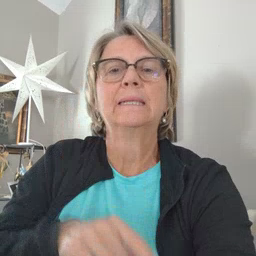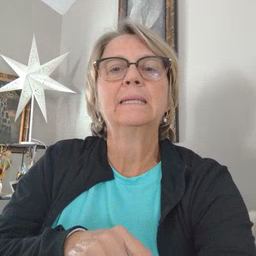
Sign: taste